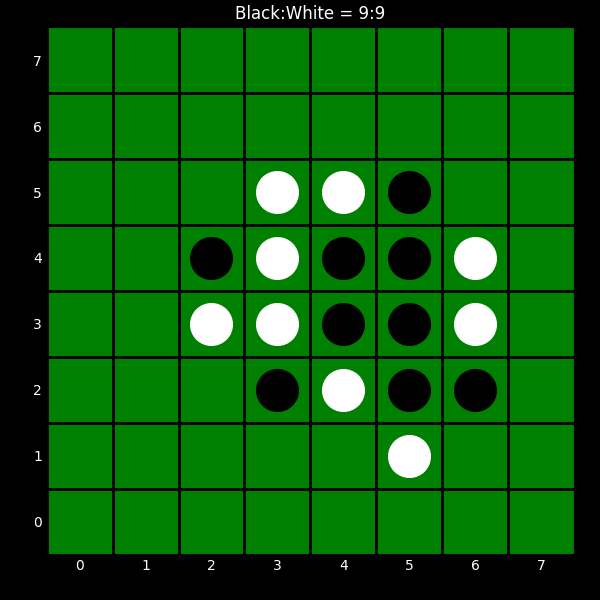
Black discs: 9
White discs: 9